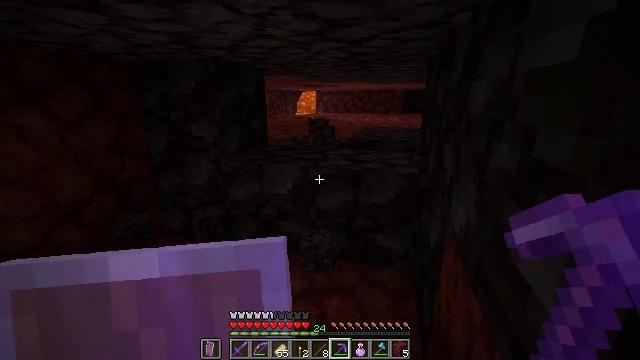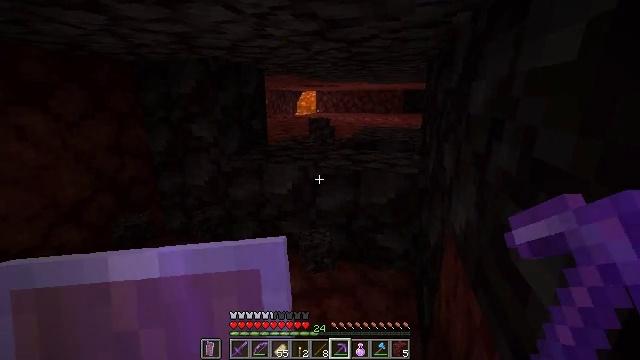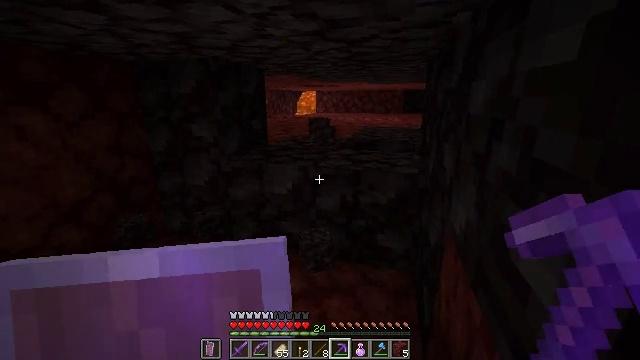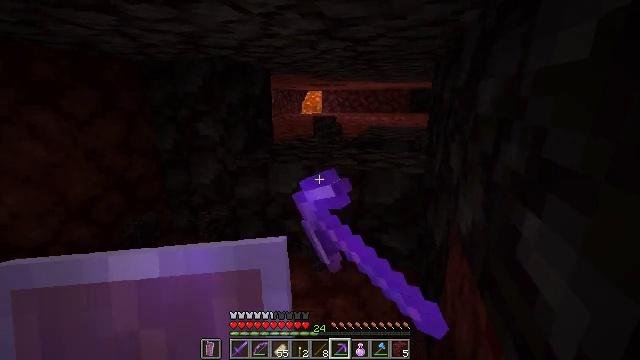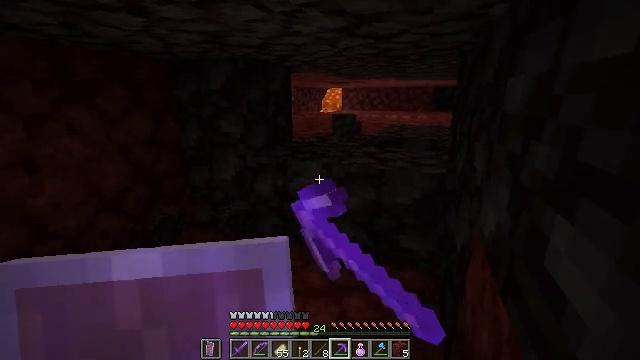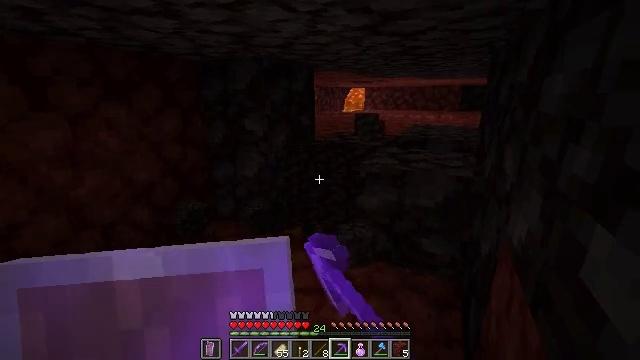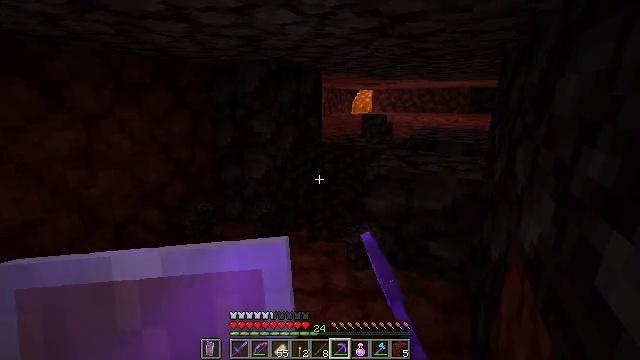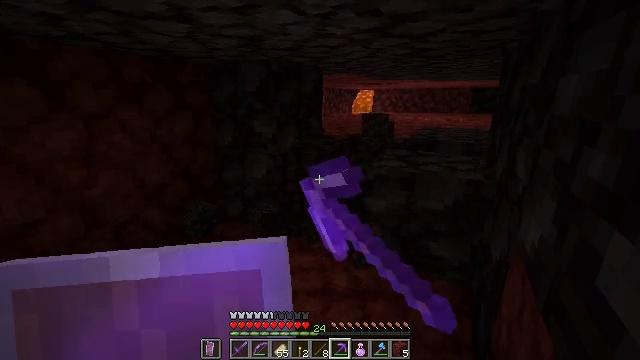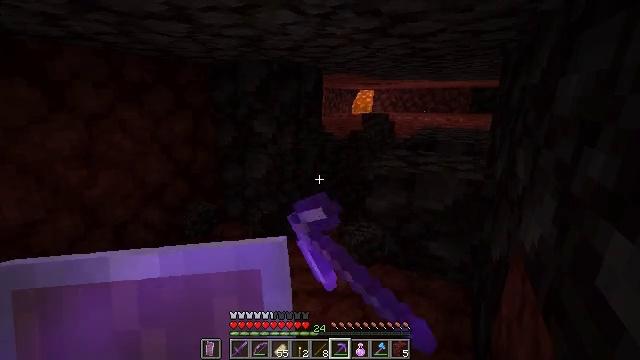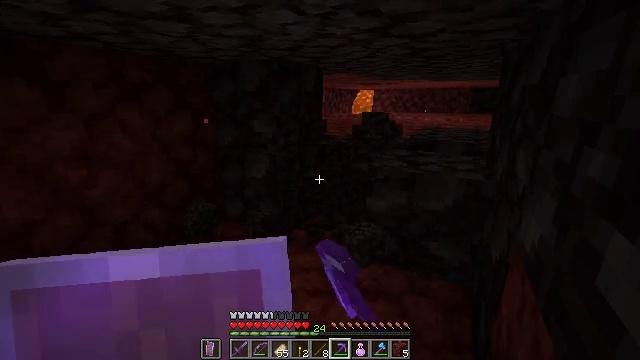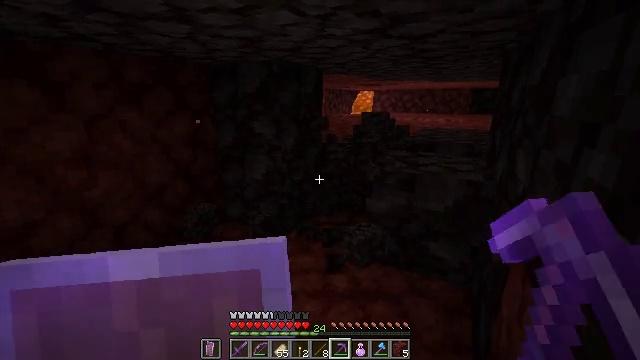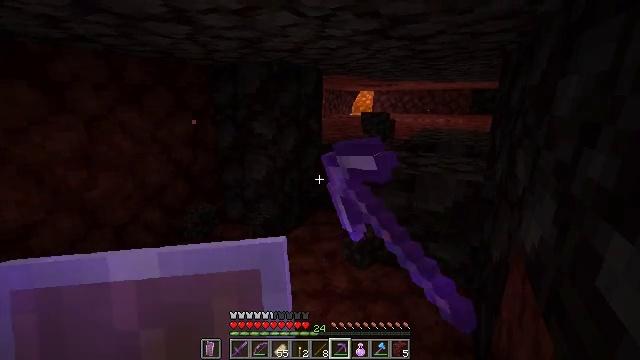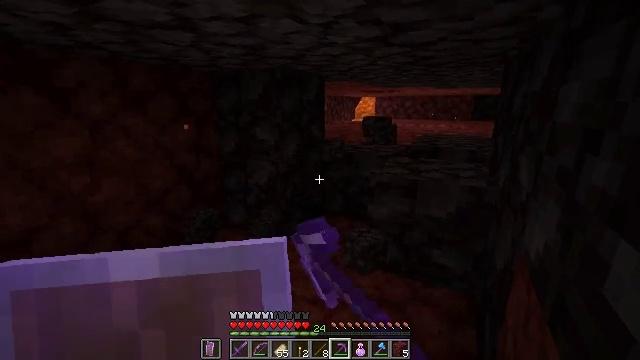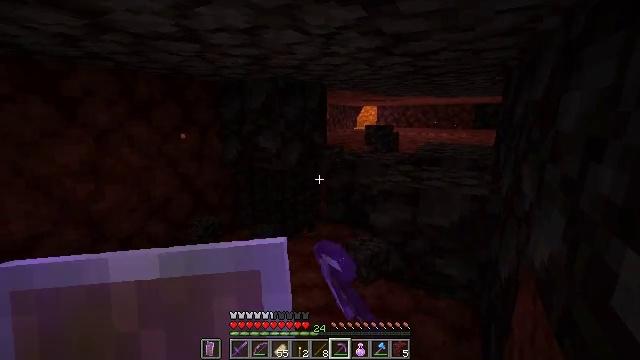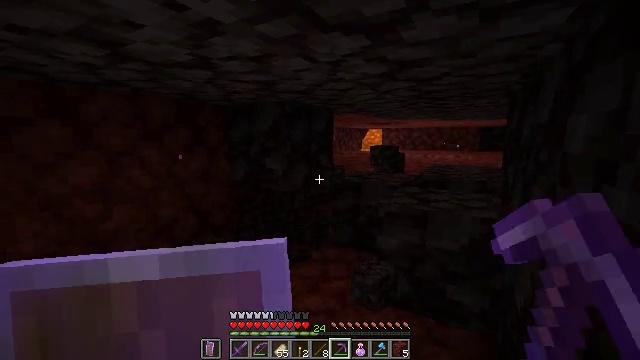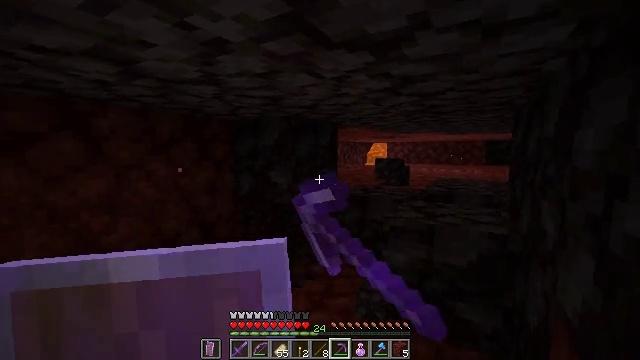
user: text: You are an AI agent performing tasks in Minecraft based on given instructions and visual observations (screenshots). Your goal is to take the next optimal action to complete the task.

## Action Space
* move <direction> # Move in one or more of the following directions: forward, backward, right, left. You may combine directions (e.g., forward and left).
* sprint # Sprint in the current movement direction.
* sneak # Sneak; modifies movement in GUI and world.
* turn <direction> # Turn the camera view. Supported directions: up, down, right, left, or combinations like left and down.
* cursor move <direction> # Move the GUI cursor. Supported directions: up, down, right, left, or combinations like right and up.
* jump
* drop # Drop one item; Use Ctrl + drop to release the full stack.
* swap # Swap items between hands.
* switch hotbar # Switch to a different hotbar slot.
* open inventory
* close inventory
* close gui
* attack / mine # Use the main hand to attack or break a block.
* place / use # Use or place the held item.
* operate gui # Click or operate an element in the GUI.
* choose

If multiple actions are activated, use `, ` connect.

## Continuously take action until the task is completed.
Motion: motion action
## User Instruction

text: Get some blackstone from the ground.
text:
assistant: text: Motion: no_op
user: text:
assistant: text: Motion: attack / mine
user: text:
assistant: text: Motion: turn left, attack / mine
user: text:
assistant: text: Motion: turn left, attack / mine
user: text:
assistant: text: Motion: turn left, attack / mine
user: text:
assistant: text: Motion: turn left, attack / mine
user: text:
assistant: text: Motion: attack / mine
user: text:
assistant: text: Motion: attack / mine
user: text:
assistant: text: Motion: attack / mine
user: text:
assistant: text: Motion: attack / mine
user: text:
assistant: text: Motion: attack / mine
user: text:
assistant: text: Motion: turn up, attack / mine
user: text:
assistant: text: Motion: turn up, attack / mine
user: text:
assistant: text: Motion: turn left and up, attack / mine
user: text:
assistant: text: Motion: turn left and up, attack / mine
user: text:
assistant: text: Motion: attack / mine
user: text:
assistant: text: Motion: attack / mine
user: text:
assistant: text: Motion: attack / mine
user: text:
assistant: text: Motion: turn left, attack / mine
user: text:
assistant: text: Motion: turn left, attack / mine
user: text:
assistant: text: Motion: attack / mine
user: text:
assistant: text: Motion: attack / mine
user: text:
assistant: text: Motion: turn right, attack / mine
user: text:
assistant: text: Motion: turn right, attack / mine
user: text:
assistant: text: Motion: turn right, attack / mine
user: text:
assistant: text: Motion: attack / mine